Field crop: maize
Growth stage: 1
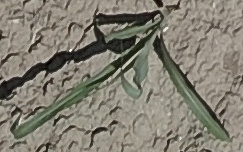
Species: sorghum